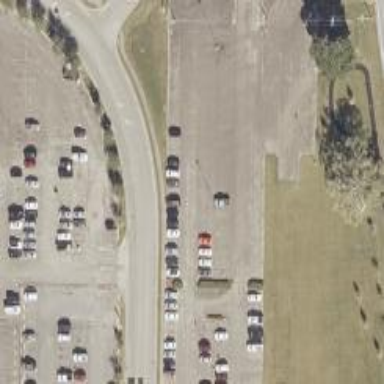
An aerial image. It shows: Parking area with surface.